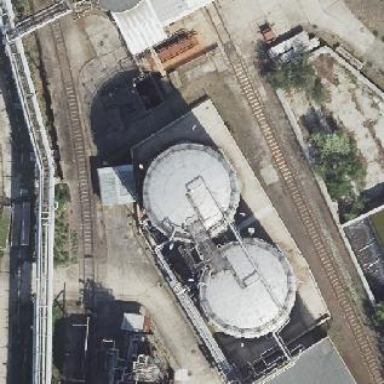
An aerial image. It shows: Building with storage tank.